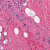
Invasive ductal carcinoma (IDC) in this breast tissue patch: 0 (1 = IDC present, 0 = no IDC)